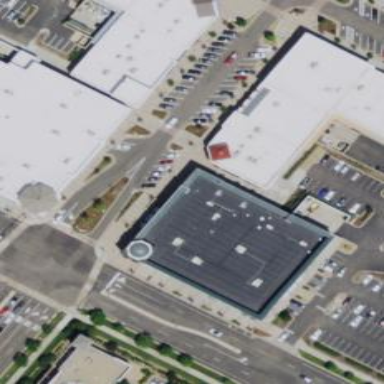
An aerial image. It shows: Building.